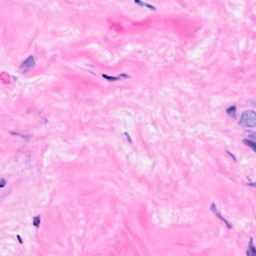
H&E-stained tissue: Breast